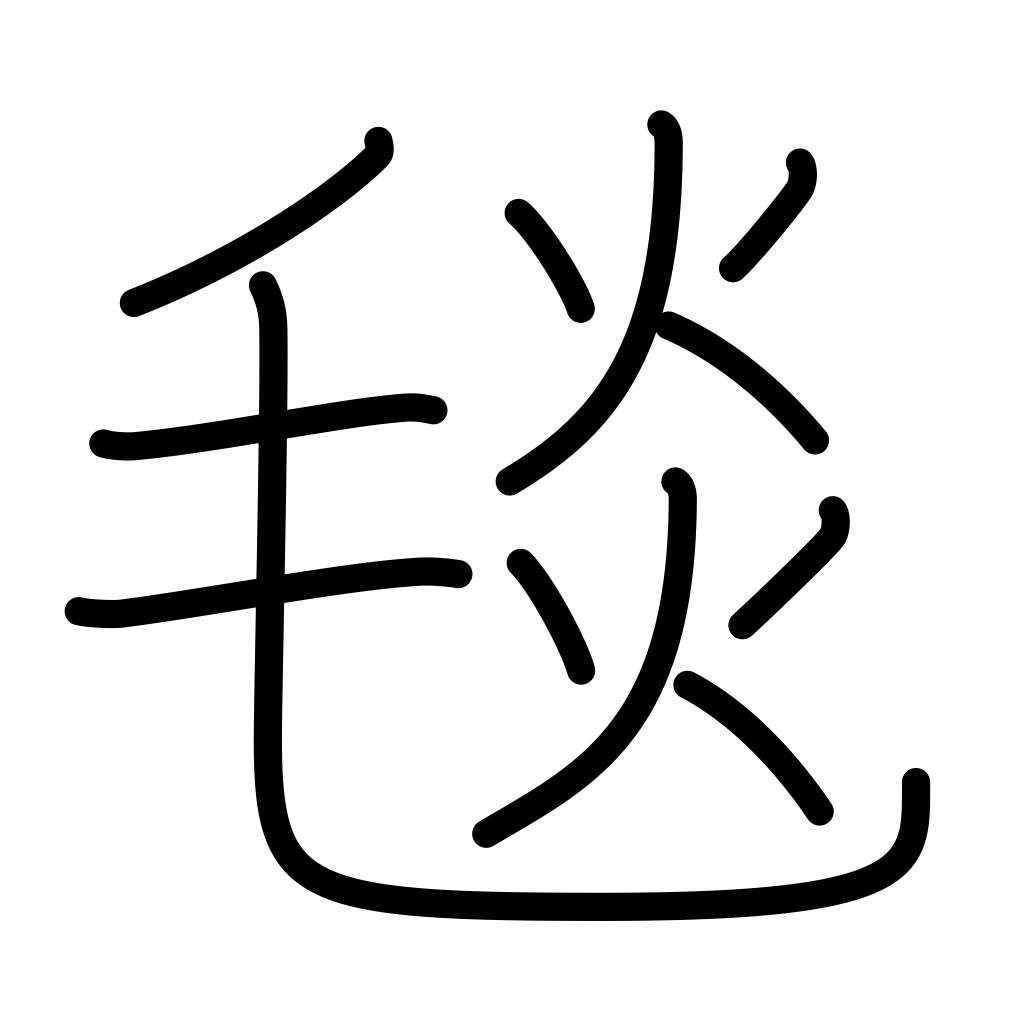
Meaning: wool rug